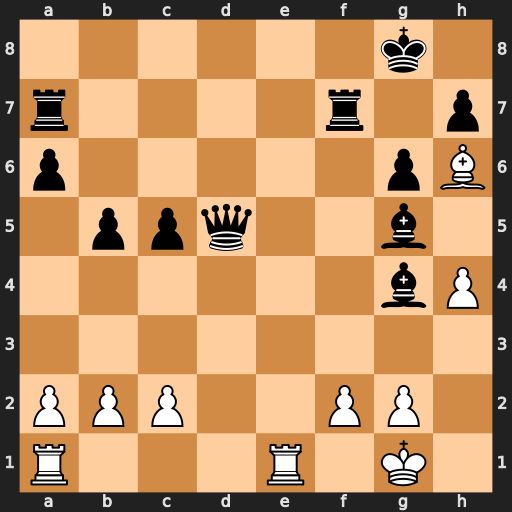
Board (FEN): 6k1/r4r1p/p5pB/1ppq2b1/6bP/8/PPP2PP1/R3R1K1
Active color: w
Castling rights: -
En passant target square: -
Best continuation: Re8+ Rf8 Rxf8#